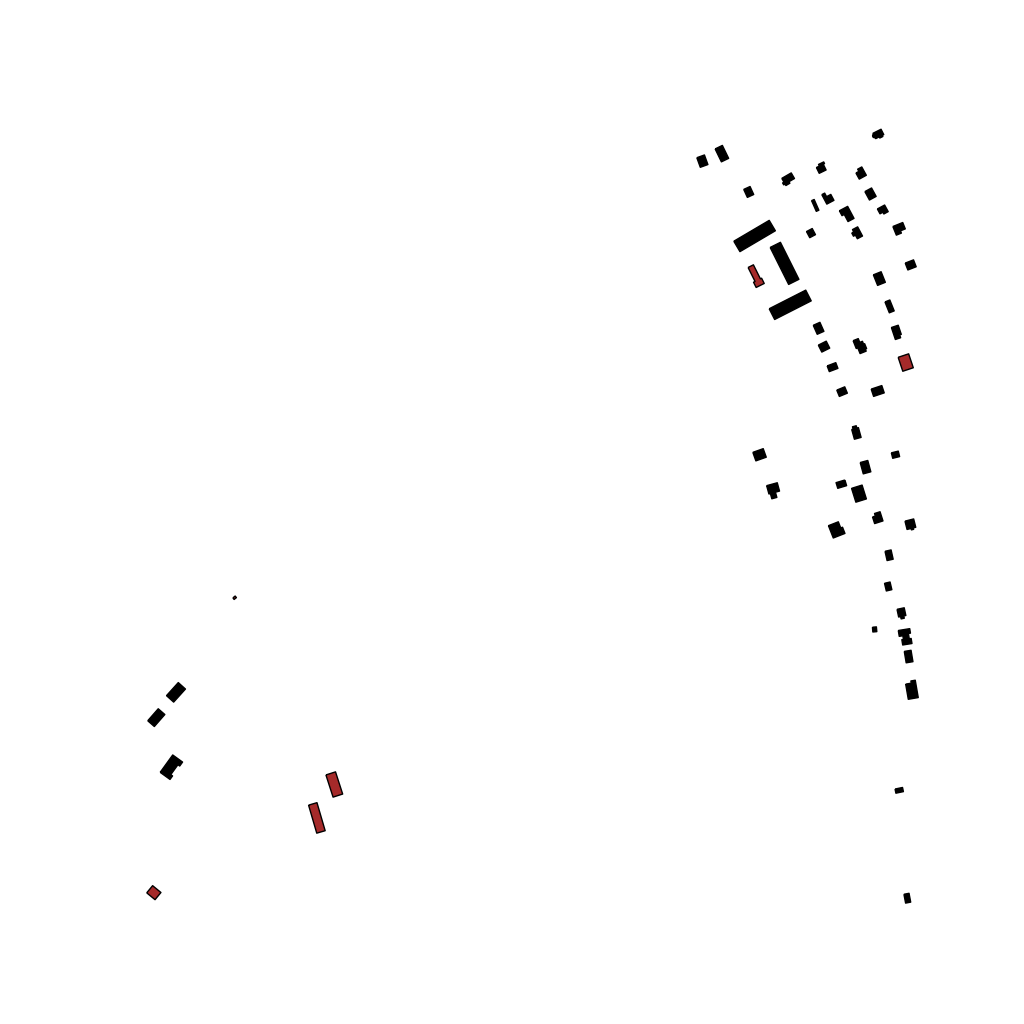
Tags: overhead vector_map, recreation, residential, special, transport, soviet, individual_rise, density_1, Building, Facility, 1.0 km²